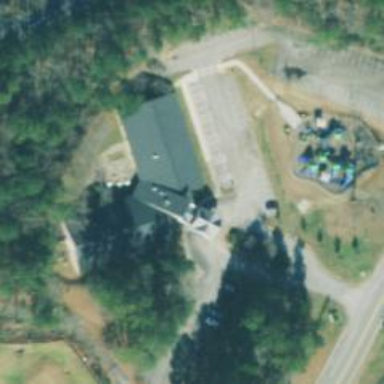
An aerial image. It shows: Public building used as community center.